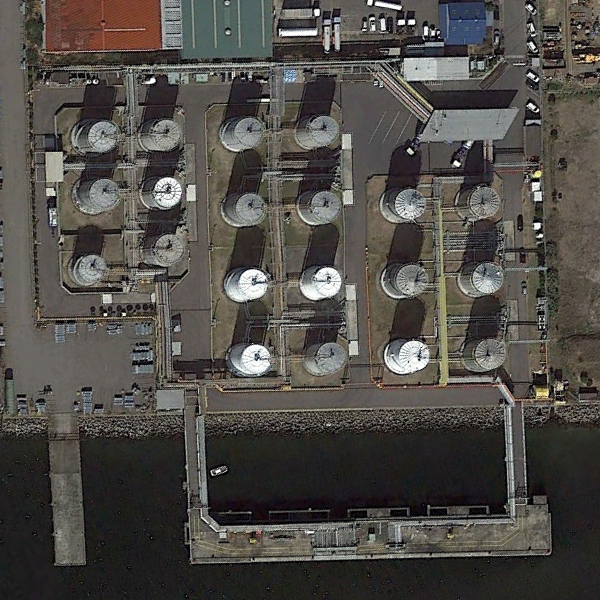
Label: StorageTanks